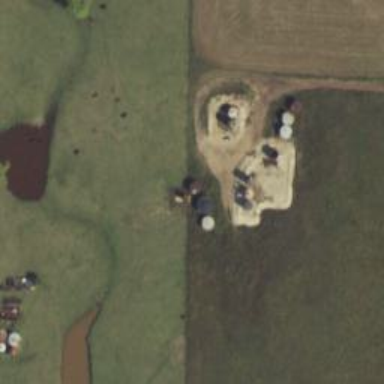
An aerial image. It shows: Storage tank that is man-made.